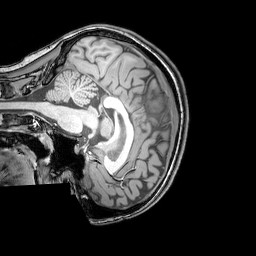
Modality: T1w
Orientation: sagittal
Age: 24
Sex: female
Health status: healthy
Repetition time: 0.081 s
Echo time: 0.037 s